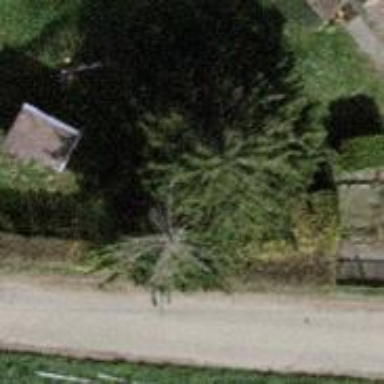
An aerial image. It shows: Evergreen needle-leaved tree.